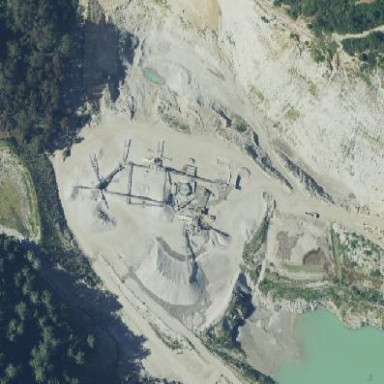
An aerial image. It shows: Quarry that is man-made.